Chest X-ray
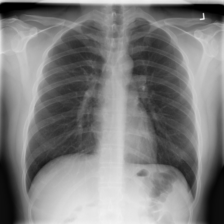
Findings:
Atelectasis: negative
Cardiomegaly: negative
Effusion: negative
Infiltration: negative
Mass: negative
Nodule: negative
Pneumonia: negative
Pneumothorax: negative
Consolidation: negative
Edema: negative
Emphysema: negative
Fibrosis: negative
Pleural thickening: negative
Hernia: negative